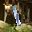
Label: 1